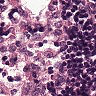
Metastatic tissue present: no